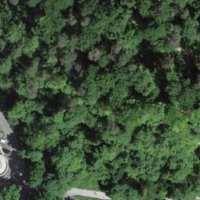
EUNIS habitat code: 57
Species observed at this site:
Euphorbia cyparissias
Dioscorea communis
Fragaria vesca